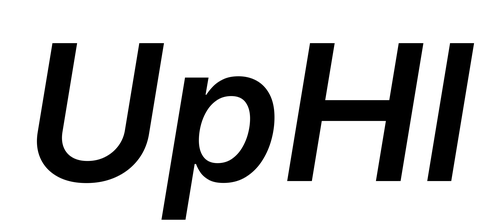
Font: Inter-Italic_SemiBold_Italic